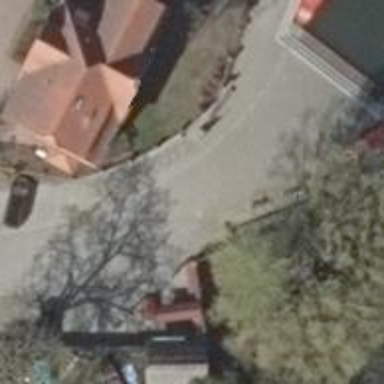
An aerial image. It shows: Residential road with diagonal parking lanes on both sides.